Question: I have the following model with 2 tables 'foo' and 'bar' and the 'foo_has_bar' association in between:

I'm trying to get, for a given 'foo.id', all the corresponding 'bar.id''s.
So far I have been able to retrieve all the entries from 'foo_has_bar' related to a particular 'foo.id' as follows:
'''
$query = $em->createQuery("SELECT h FROM 'FooHasBar' h INNER JOIN h.foo f WHERE f.id = ?1");
$query->setParameter(1, $foo_id);
$results = $query->getArrayResult();
'''
The problem is that '$results' only contains the 'id' field for 'foo_has_bar', not the foreign keys 'foo_id' and 'bar_id', and therefore I can't achieve what I want.
'foo.id''bar.id'
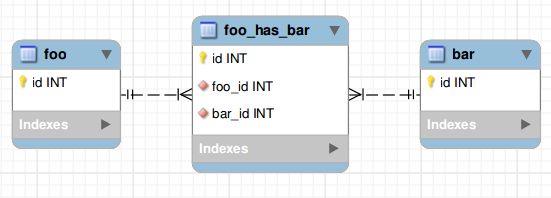
Answer: Assuming the entity 'FooHasBar' has a relation 'foo' and a relation 'bar' respectively to 'Foo' and 'Bar', the query is quite trivial:
'''
$q = $em->createQuery(
'SELECT
b.id as bar_id, f.id as foo_id
FROM FooHasBar fb
JOIN fb.bar b
JOIN fb.foo f
WHERE f.id = :fooId'
);
$q->setParameter( 'fooId', $foo->getId() );
$results = $query->getArrayResult();
'''